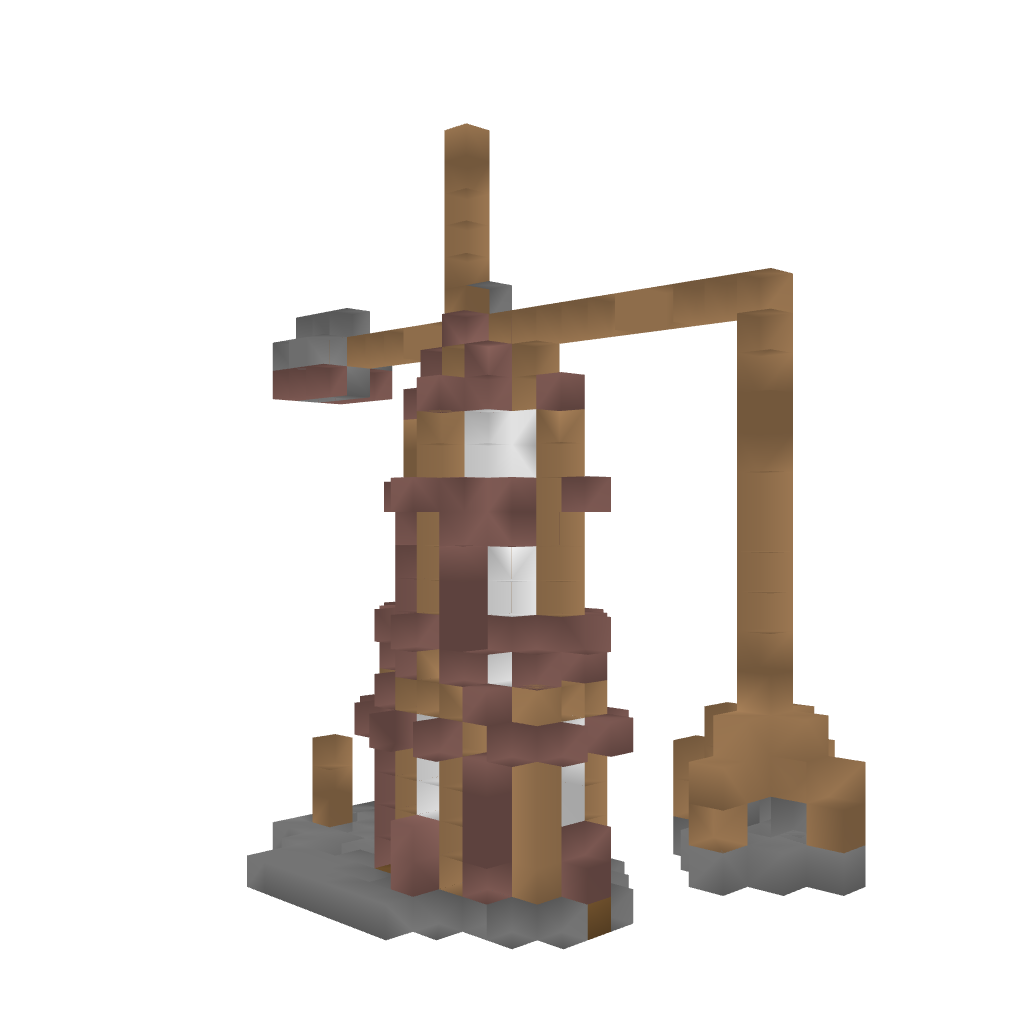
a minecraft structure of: Medieval-Crane #2 bad low quality